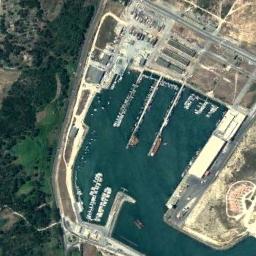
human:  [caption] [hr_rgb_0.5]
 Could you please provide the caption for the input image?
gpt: There are many trees near the harbor .

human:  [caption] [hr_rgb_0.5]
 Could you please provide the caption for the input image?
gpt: The harbor with lots of neatly docked boats is surrounded by a forest and some buildings .

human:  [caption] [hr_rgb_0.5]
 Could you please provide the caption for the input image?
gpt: The harbor was empty of boats .

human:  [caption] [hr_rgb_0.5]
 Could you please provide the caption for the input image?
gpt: Many vacancies in the harbor surrounded by forests and buildings .

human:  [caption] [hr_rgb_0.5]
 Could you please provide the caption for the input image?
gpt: There are many green trees beside the harbor with some ships .